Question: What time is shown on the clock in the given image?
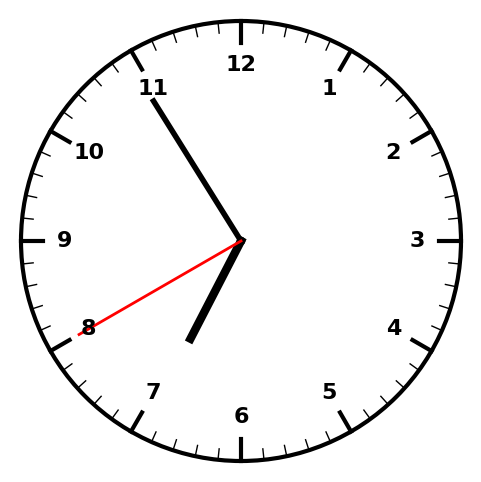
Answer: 06:54:40